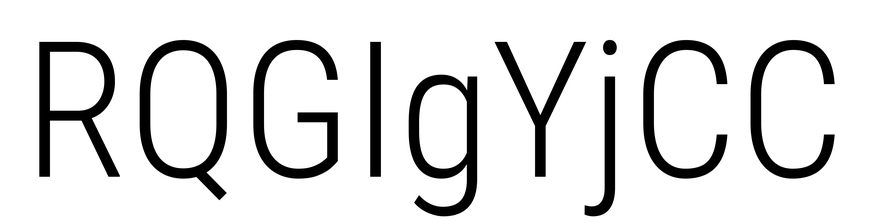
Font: Roboto_Condensed_Light